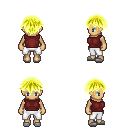
a pixel art fantasy rpg character, female body template, human, tanned skin, maroon sleeveless shirt, white pants, gold short bangs hairstyle, white slippers, four views (front, back, left, right), 2x2 character sprite sheet, small pixel art, hard edges, no anti-aliasing